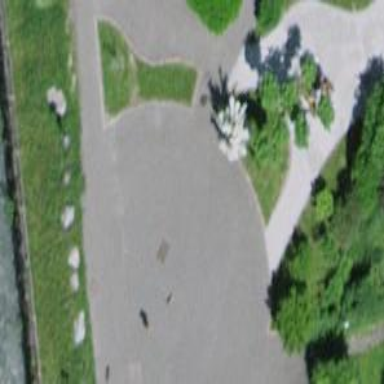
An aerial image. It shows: Asphalt footway.